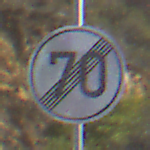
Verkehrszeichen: EndeGeschwindigkeit70
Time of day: MorningAfternoon
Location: Outdoor (RoadRail)
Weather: PartlyCloudy
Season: NotSpecified
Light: Natural